Field crop: maize
Growth stage: 2
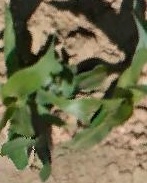
Species: maize